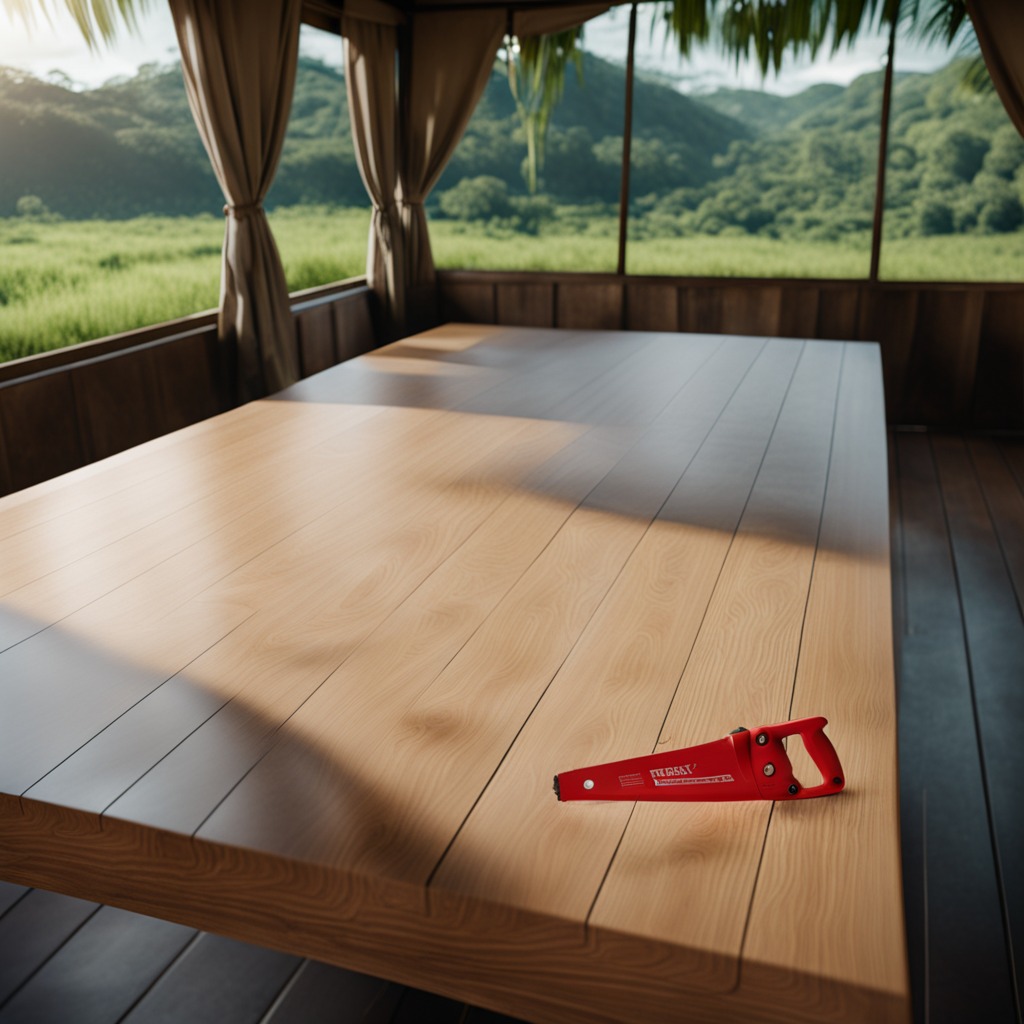
A metal saw is lying on a wooden table.